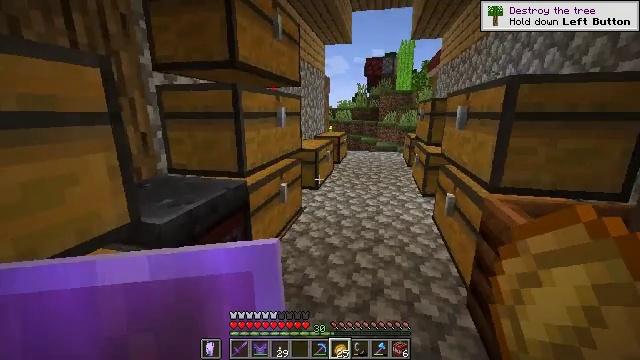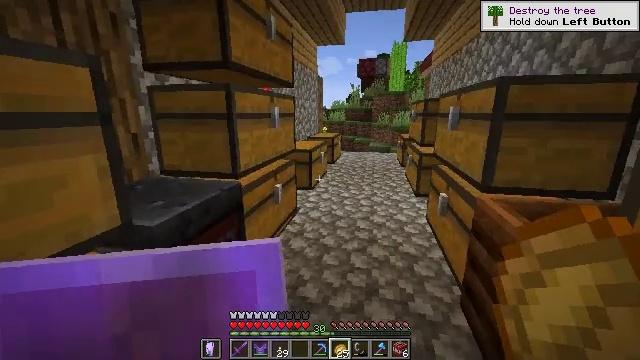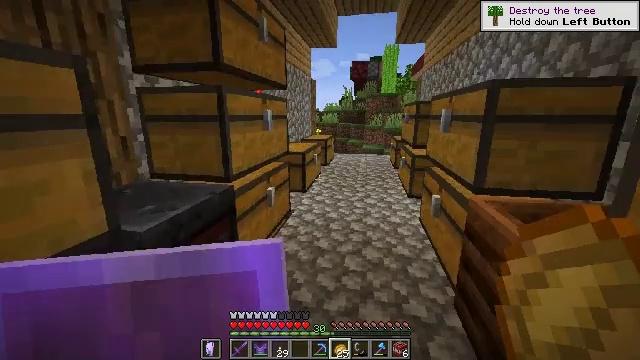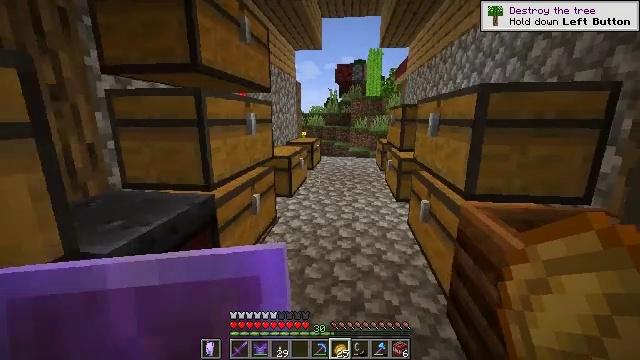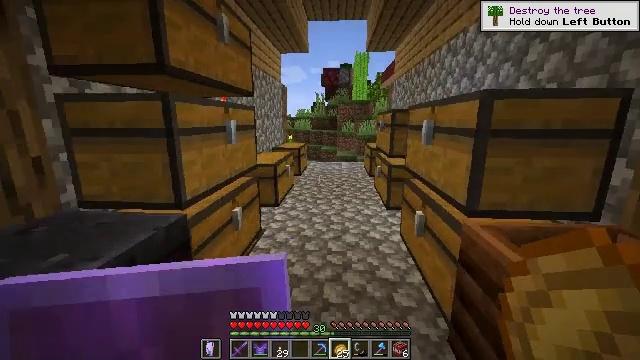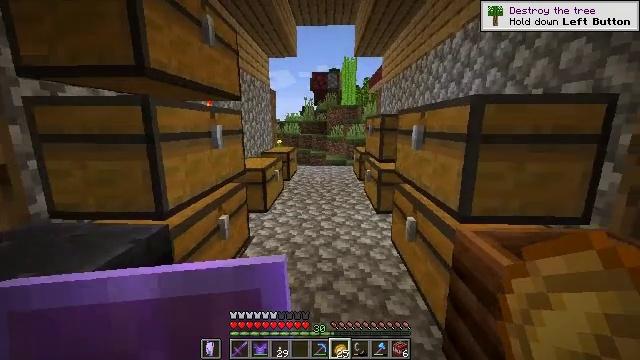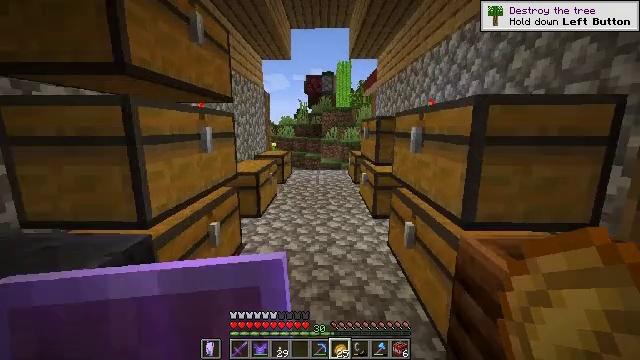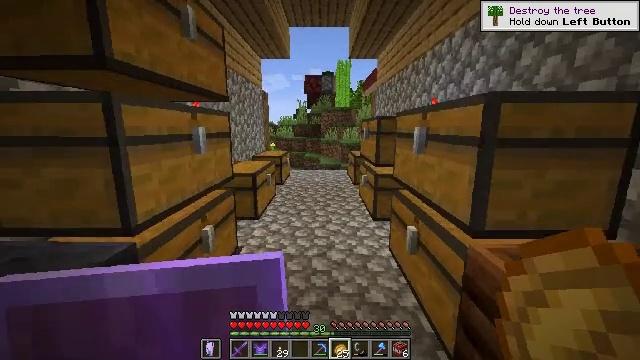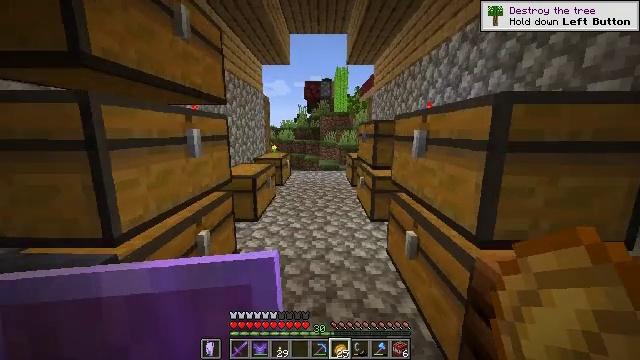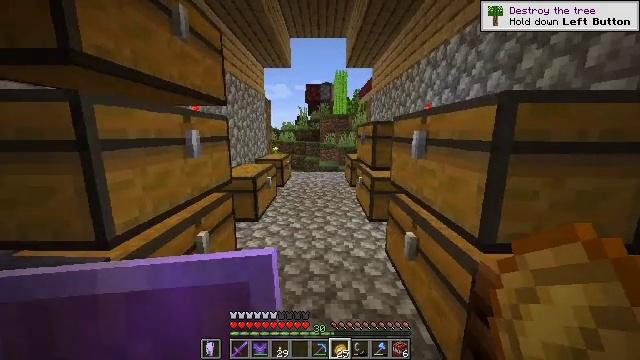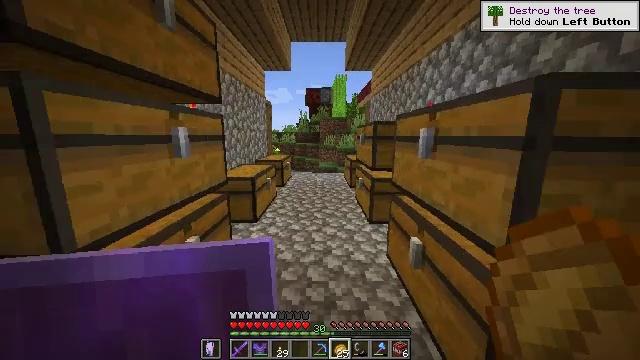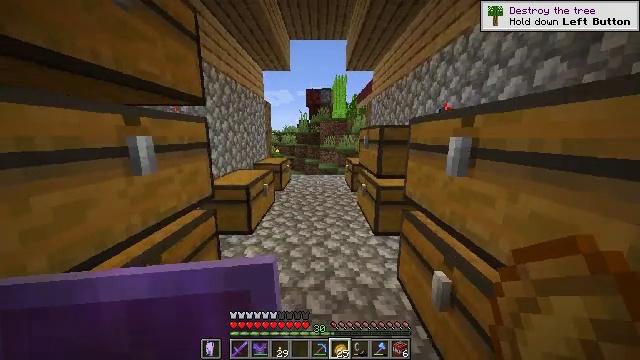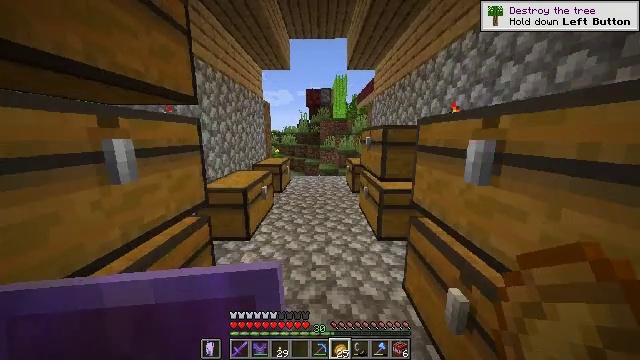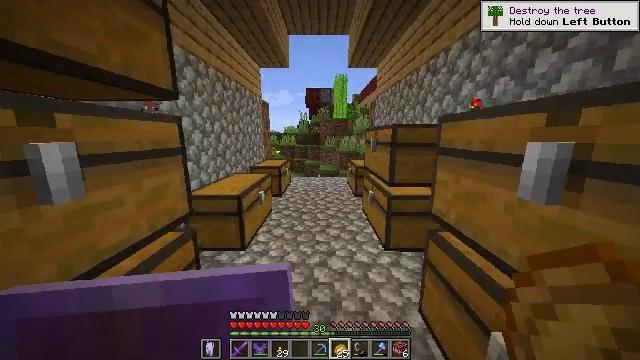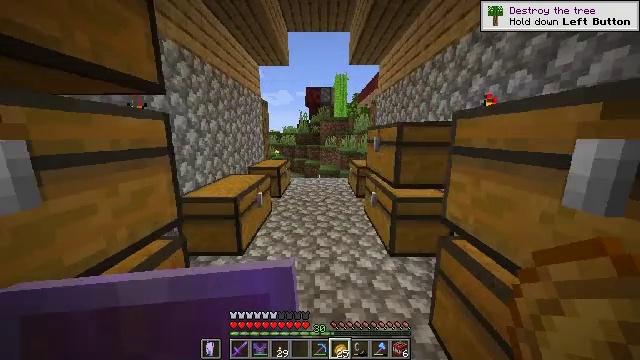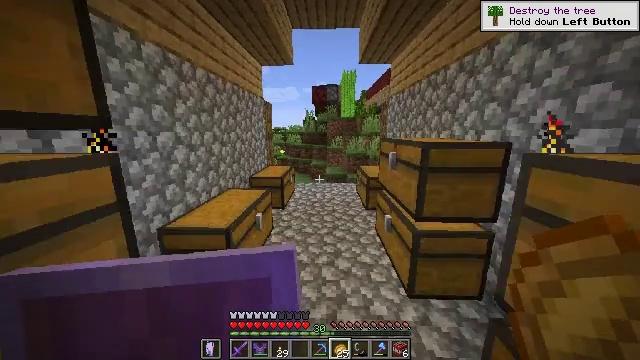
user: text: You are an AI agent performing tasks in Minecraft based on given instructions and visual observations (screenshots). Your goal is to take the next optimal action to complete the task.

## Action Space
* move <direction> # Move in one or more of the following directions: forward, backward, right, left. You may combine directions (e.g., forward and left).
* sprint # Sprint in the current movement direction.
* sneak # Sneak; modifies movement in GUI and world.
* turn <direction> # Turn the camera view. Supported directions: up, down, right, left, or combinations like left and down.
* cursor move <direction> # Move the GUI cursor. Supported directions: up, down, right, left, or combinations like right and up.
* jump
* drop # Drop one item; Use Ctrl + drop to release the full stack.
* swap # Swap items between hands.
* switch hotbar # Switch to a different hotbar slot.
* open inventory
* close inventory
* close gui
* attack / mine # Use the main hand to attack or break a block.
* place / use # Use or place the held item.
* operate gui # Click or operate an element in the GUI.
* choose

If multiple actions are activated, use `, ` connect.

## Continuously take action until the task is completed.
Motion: motion action
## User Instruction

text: Craft a block of TNT with sand and gunpowder.
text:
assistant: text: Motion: turn right
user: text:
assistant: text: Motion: move forward, turn right
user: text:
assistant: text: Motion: move forward, turn right
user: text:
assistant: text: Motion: move forward, turn right
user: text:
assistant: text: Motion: turn right
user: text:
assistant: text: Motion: turn right
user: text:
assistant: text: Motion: move forward
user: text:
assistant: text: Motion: move forward
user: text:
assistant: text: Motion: move forward
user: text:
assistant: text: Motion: move forward
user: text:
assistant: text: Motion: move forward
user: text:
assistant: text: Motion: move forward
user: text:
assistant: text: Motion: move forward
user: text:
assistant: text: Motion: move forward
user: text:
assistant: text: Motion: move forward, turn left and down, jump
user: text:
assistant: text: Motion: move forward, jump
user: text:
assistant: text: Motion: move forward, jump
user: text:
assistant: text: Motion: move forward, jump
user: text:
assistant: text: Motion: move forward, turn left and down, jump
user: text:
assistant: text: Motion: move forward, turn left and down
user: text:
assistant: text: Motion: move forward, turn left and down
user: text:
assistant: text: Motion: move forward, turn left and down
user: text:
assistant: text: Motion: move forward, turn left and down
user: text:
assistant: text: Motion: move forward, turn left and down
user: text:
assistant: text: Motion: turn left and down
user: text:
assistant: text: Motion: turn left and down
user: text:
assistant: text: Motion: use / place
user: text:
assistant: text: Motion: use / place
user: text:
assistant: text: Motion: use / place
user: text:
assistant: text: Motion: no_op